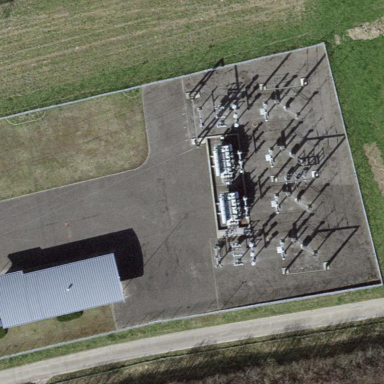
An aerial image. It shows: Power substation.